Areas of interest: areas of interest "Scenic Spot"
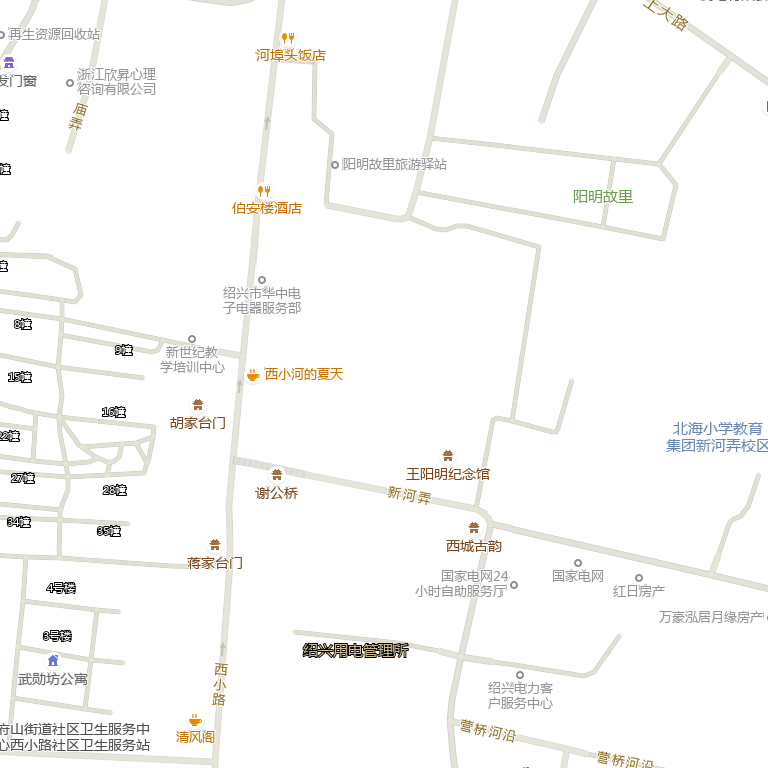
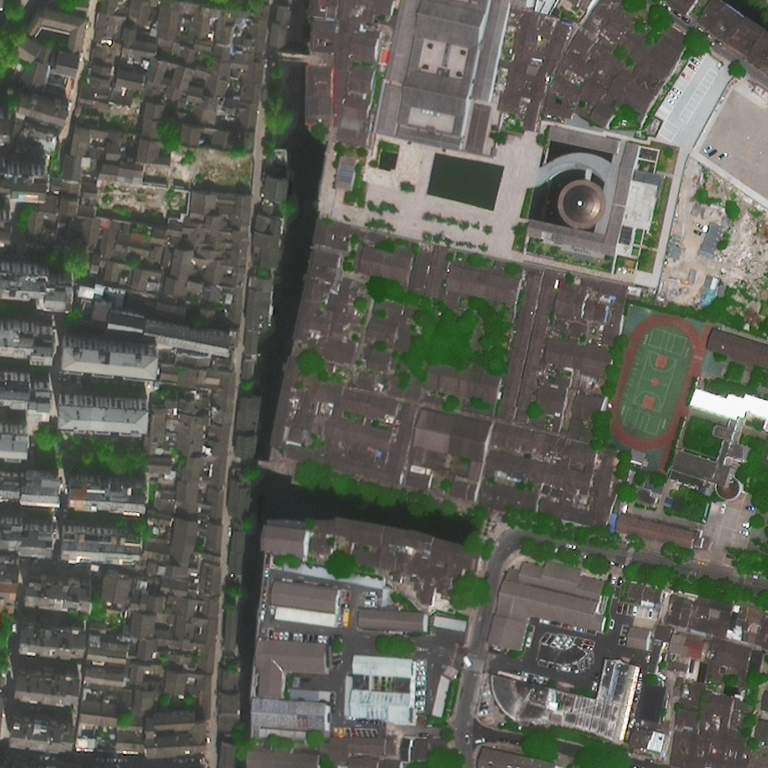